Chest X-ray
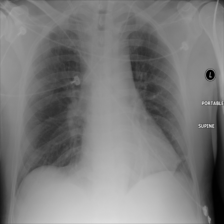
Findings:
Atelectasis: positive
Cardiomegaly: negative
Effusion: negative
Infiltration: negative
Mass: negative
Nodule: negative
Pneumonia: negative
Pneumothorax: negative
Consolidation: negative
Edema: negative
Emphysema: negative
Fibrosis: negative
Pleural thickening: negative
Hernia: negative